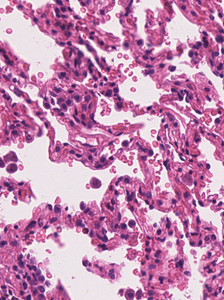
Tumor epithelial tissue: no
Tumor-associated stroma tissue: no
Normal tissue: yes